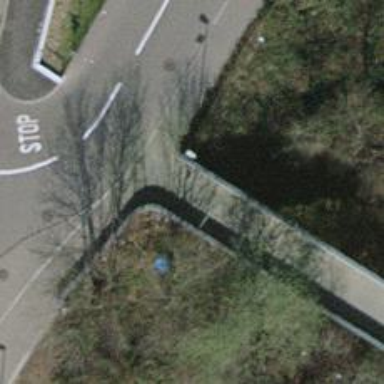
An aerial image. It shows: Cycle barrier.